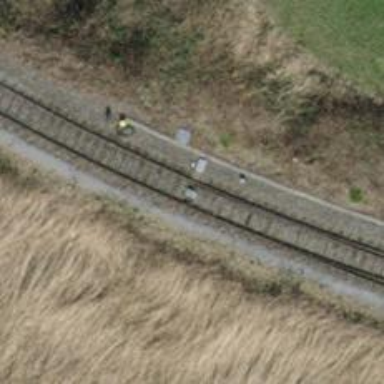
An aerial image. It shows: Railway switch.